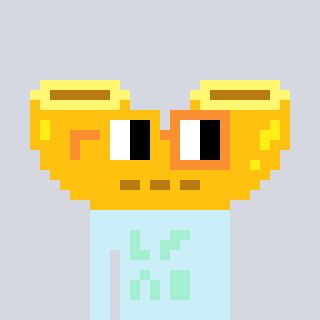
a pixel art character with square yellow and orange glasses, a macaroni-shaped head and a cold-colored body on a cool background